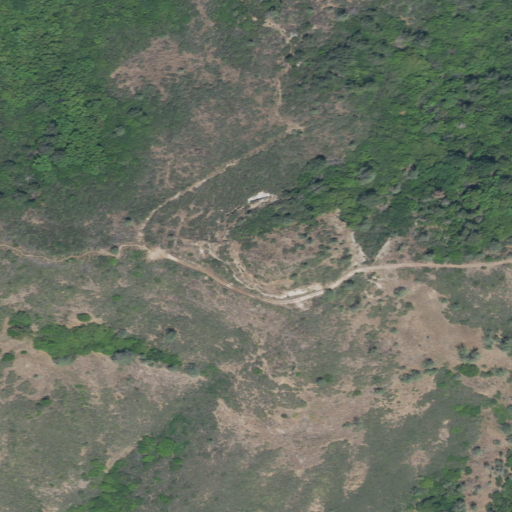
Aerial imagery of mountain in California named Potato Hill containing grassland and shrub